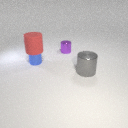
large gray metal cylinder to the right of small blue metal cylinder